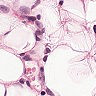
Metastatic tissue present: yes